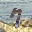
Label: 7